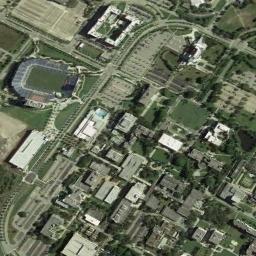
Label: stadium